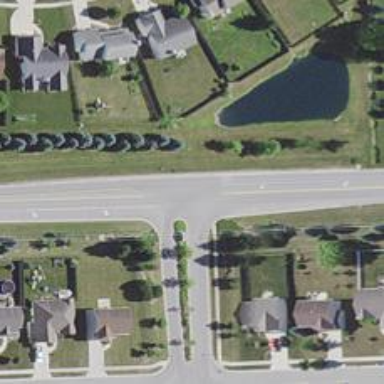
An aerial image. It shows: Secondary road with separate sidewalks.